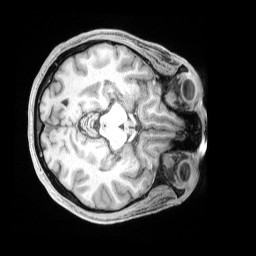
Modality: T1w
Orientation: axial
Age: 34
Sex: male
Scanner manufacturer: siemens
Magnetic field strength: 3 T
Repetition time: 2 s
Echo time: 0.00211 s